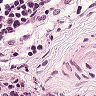
Metastatic tissue present: no